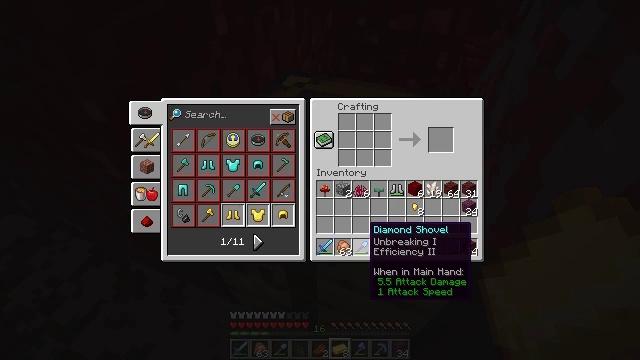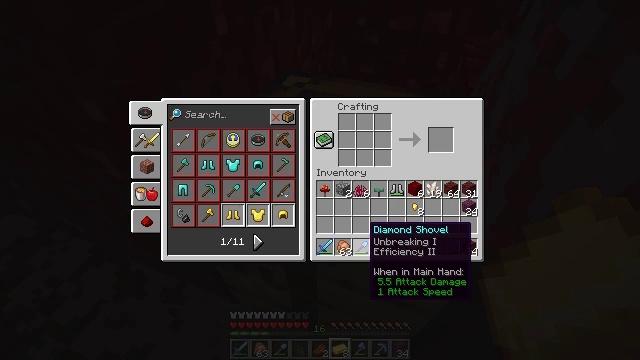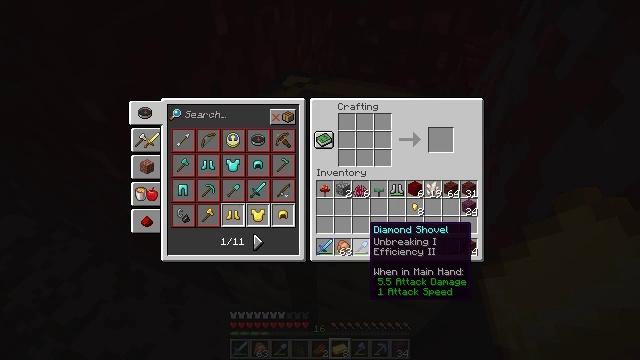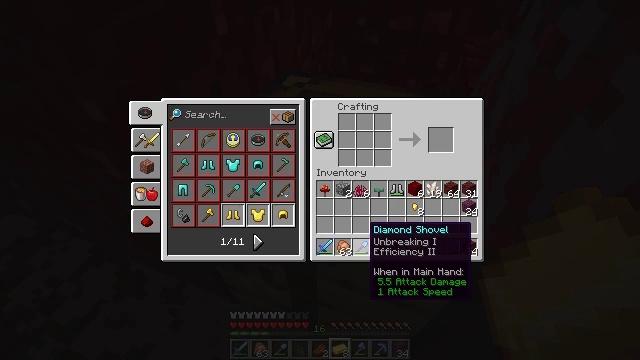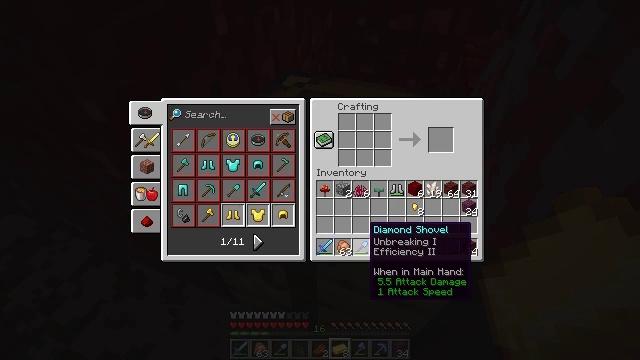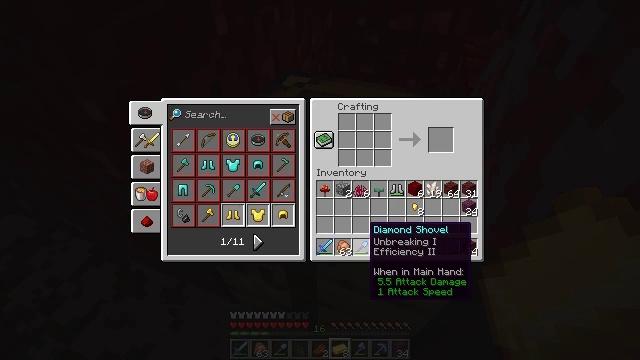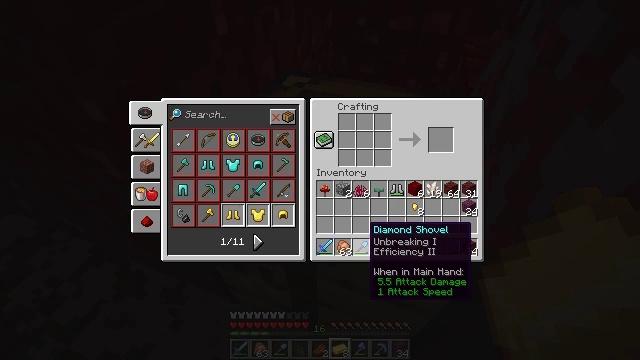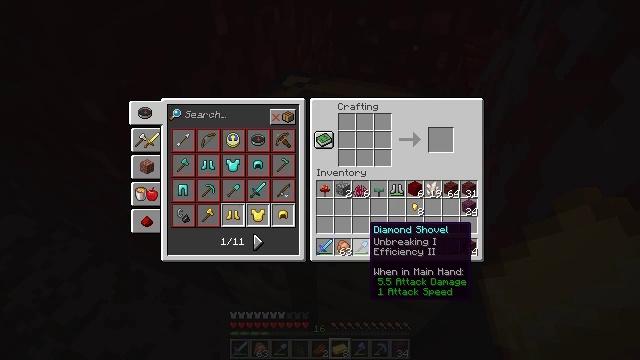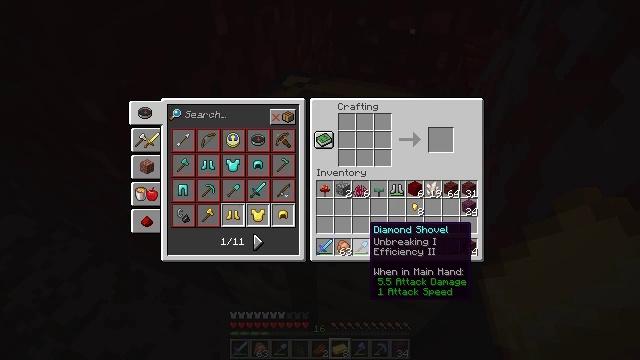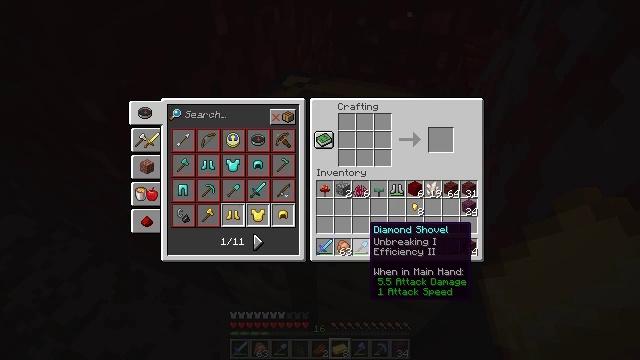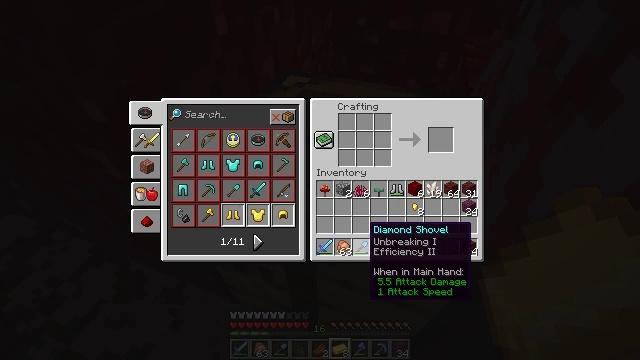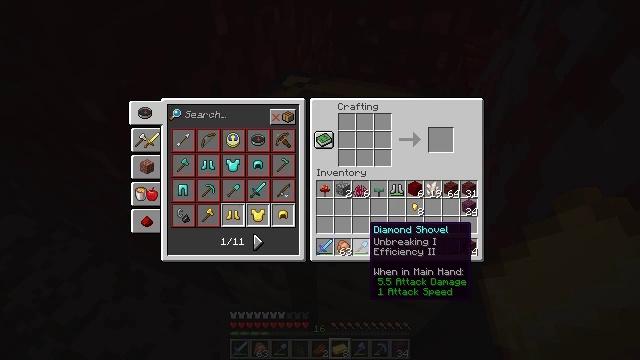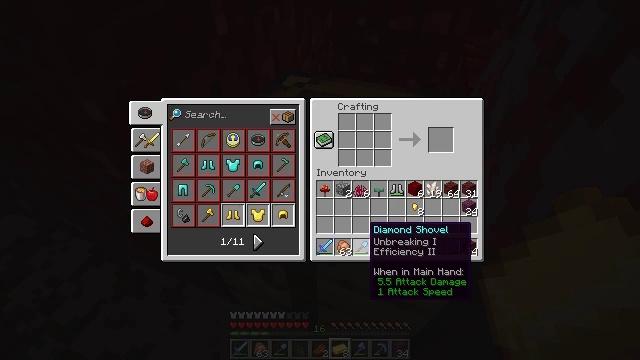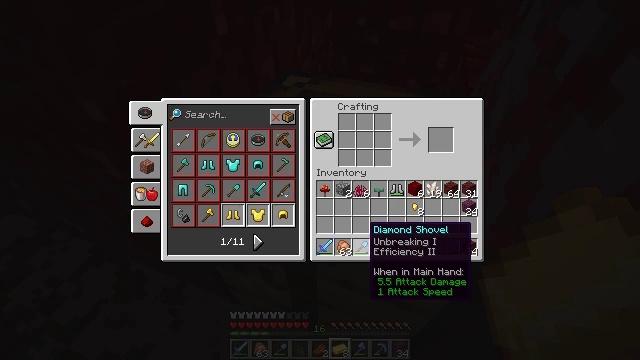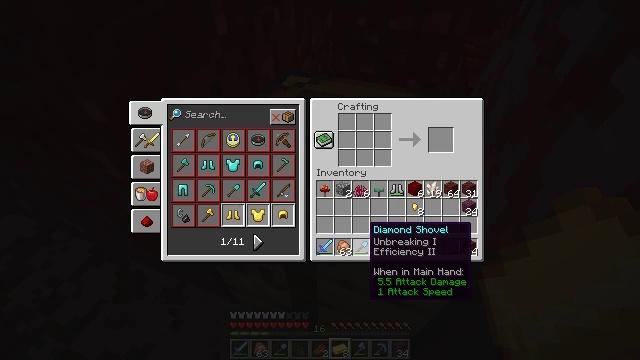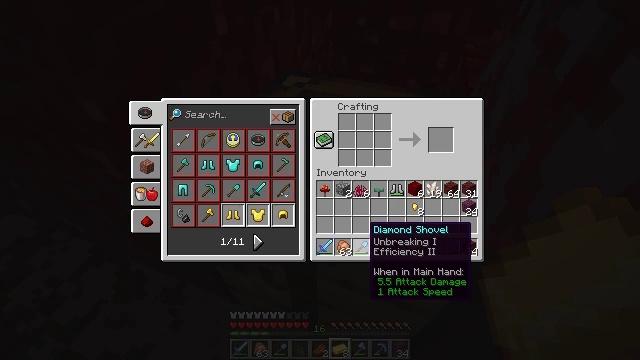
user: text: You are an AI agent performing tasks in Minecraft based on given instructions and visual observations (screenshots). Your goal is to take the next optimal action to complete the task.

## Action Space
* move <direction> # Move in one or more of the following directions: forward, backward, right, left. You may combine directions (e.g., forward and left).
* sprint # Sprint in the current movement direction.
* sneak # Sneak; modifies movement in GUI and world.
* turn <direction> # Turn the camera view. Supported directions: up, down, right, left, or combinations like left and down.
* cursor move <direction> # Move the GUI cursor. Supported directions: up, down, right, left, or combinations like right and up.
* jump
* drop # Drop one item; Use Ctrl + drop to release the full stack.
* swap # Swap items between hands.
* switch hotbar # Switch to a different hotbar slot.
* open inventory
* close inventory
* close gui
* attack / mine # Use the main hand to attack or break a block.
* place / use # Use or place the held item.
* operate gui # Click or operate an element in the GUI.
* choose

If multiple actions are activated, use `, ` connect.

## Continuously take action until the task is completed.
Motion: motion action
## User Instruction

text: Harvest nether wart blocks for resources.
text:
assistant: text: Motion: no_op
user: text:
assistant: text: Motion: no_op
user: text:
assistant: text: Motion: no_op
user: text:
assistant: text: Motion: no_op
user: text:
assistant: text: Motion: no_op
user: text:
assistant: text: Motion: no_op
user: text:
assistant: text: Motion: no_op
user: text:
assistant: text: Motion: no_op
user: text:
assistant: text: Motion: no_op
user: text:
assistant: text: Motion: no_op
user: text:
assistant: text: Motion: no_op
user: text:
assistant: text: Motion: no_op
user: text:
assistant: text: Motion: no_op
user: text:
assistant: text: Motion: no_op
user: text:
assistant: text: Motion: no_op
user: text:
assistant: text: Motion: no_op
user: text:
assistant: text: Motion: no_op
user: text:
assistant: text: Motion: no_op
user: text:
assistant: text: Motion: no_op
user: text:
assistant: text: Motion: no_op
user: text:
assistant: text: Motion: no_op
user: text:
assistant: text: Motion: no_op
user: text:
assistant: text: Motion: no_op
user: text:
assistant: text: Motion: no_op
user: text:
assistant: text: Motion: no_op
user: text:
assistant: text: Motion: no_op
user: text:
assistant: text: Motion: no_op
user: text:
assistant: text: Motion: no_op
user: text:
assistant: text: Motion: no_op
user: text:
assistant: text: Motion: no_op